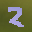
Label: 2